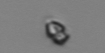
Label: Heterocapsa_rotundata